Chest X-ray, AP view. Patient: 23 years old, sex M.
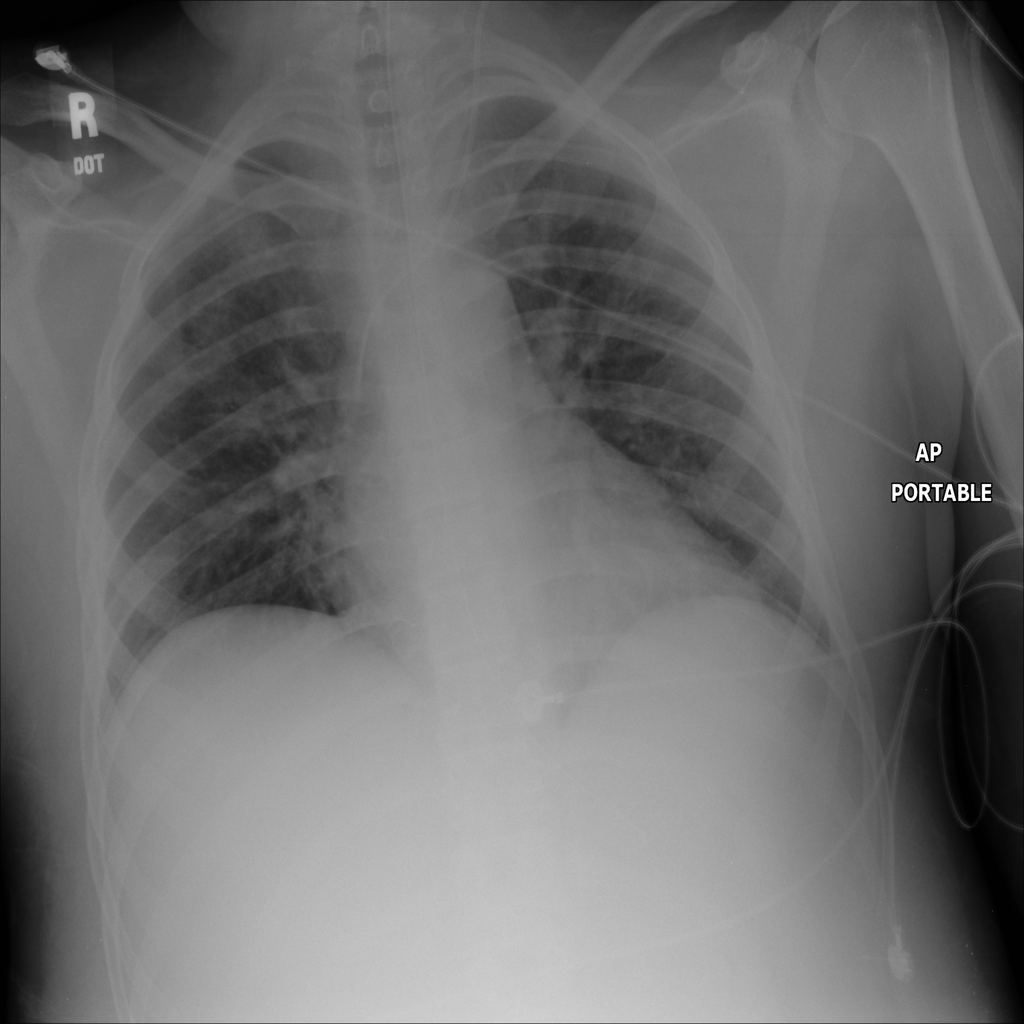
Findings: Infiltration